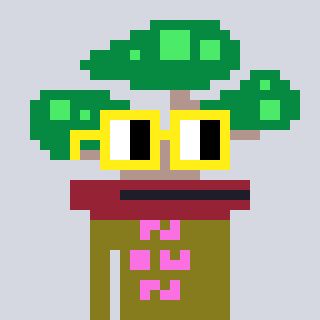
a pixel art character with square yellow glasses, a bonsai-shaped head and a gunk-colored body on a cool background